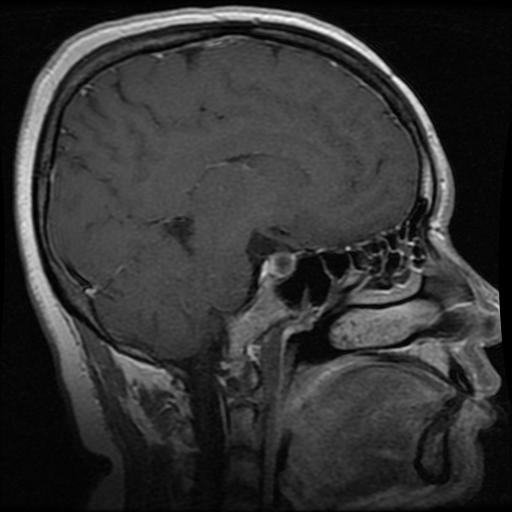
Label: pituitary